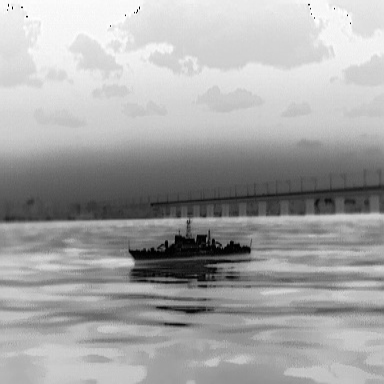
There is a warship in the infrared image.